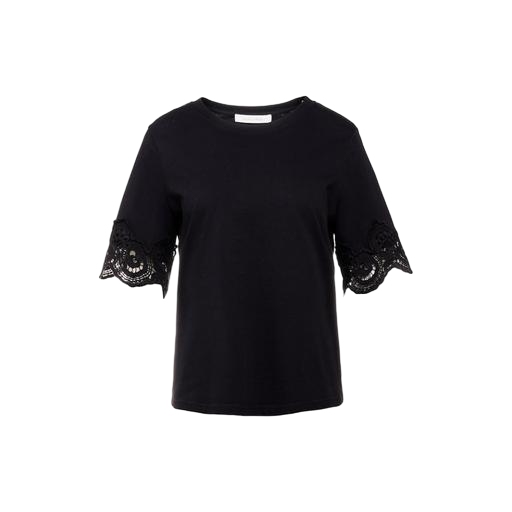
black lace-sleeve top, black lace t-shirt, black odelia t-shirt, white background